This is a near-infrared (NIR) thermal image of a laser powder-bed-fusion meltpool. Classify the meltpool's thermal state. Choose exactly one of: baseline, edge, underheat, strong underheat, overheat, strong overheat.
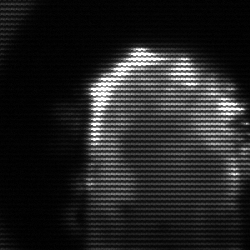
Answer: baseline